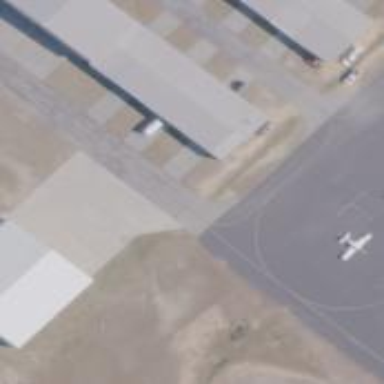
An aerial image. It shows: View of taxiway at the airport.